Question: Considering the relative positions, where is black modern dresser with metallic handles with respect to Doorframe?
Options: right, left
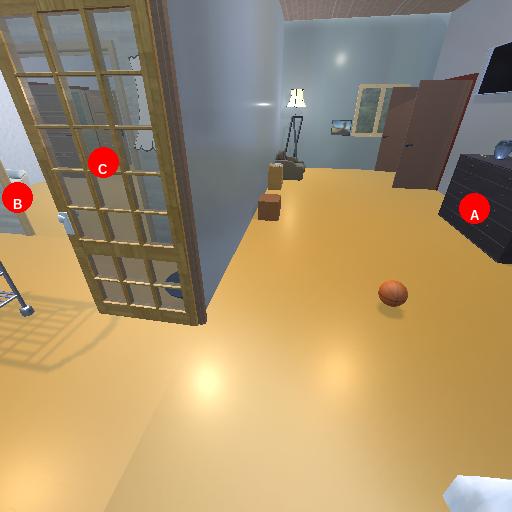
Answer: right